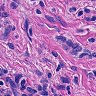
Metastatic tissue present: yes